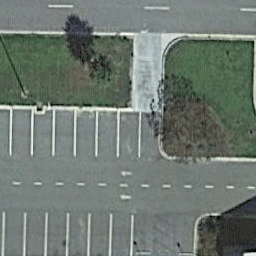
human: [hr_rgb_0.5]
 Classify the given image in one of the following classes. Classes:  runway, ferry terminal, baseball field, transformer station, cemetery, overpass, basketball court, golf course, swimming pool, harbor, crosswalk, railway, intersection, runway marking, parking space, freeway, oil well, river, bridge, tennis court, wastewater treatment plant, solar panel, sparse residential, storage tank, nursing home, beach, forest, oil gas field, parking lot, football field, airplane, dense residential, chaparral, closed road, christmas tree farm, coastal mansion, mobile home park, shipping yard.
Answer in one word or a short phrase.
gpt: parking space